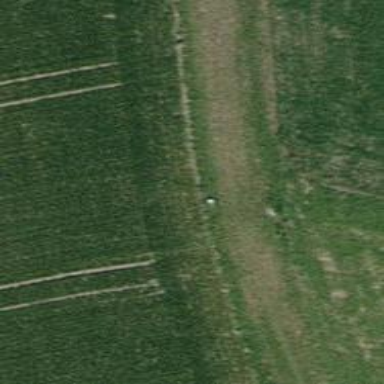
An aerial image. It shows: Grass track with grade 5 tracktype.